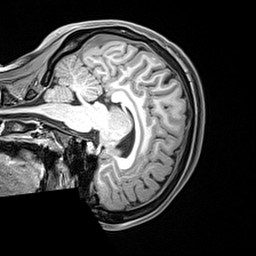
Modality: T1w
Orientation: sagittal
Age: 19
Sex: female
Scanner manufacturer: siemens
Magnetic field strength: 3 T
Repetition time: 2.4 s
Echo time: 0.00217 s